Field crop: tomato
Growth stage: 1
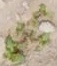
Species: portulaca